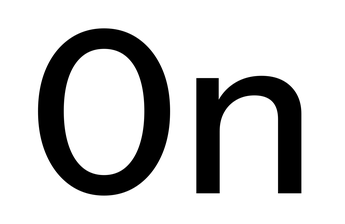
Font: InstrumentSans_Medium